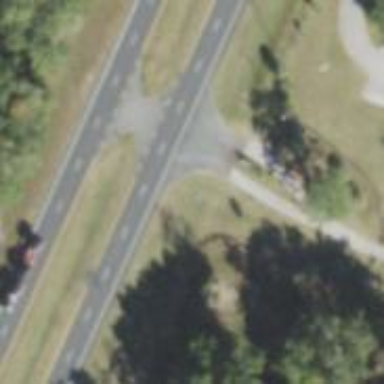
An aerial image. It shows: Trunk link highway with asphalt surface.